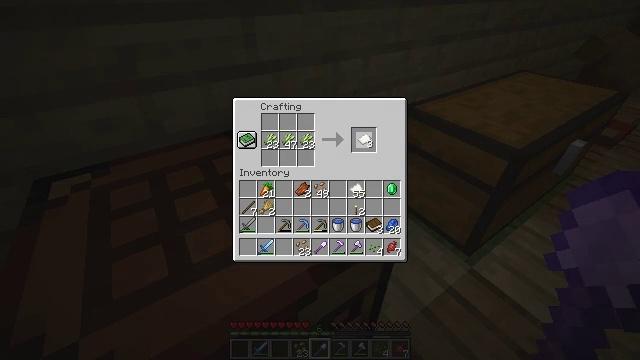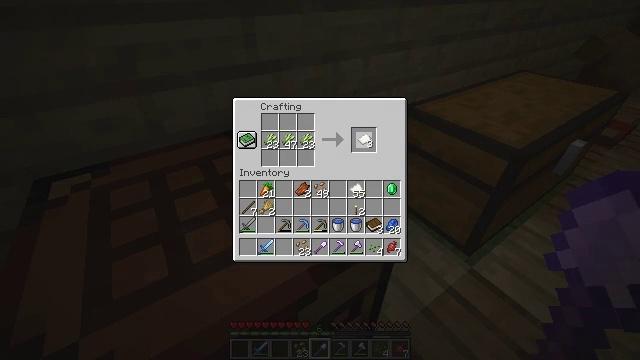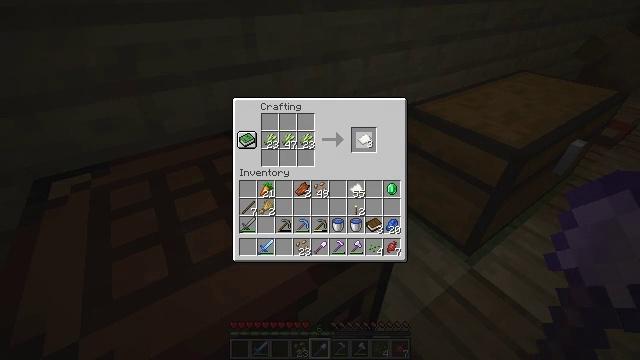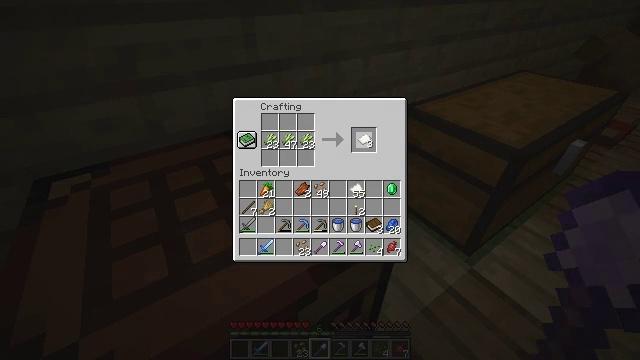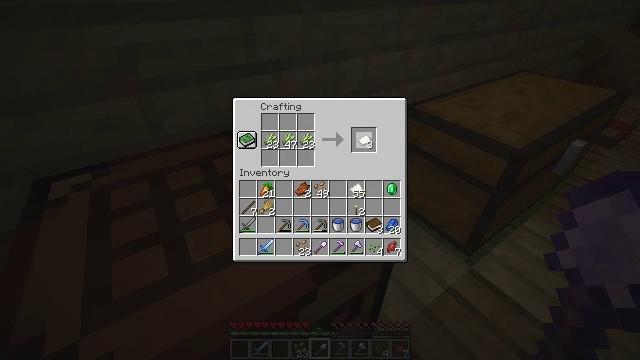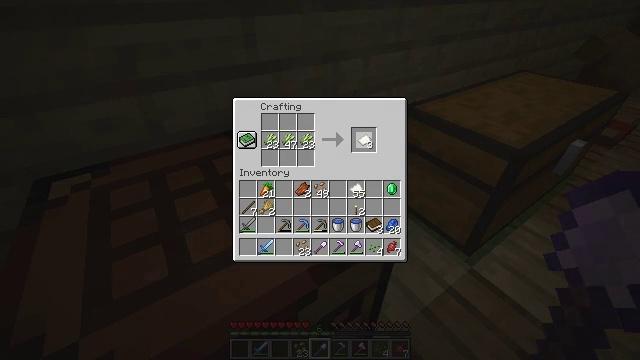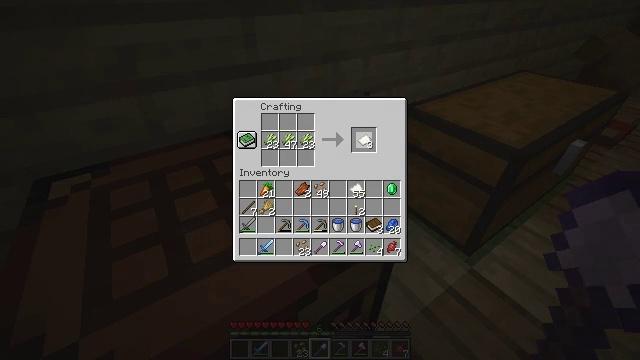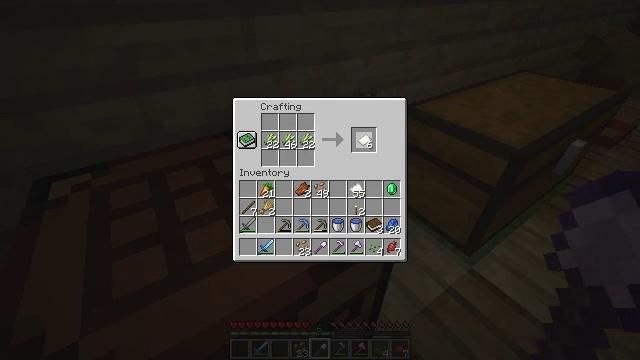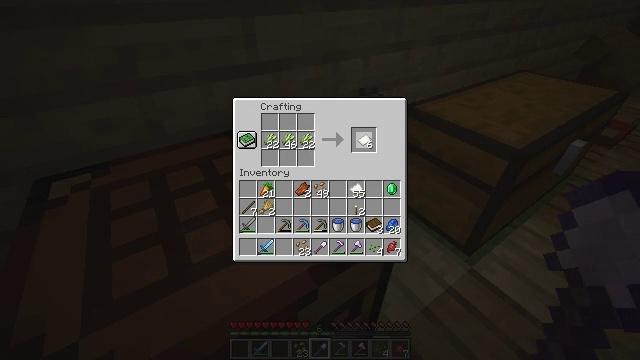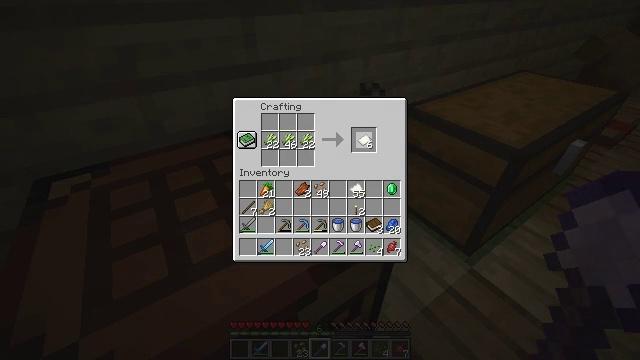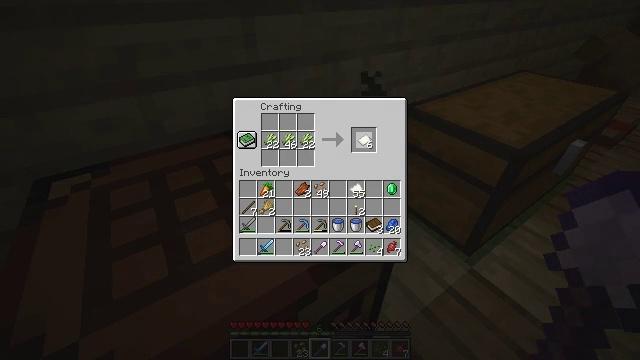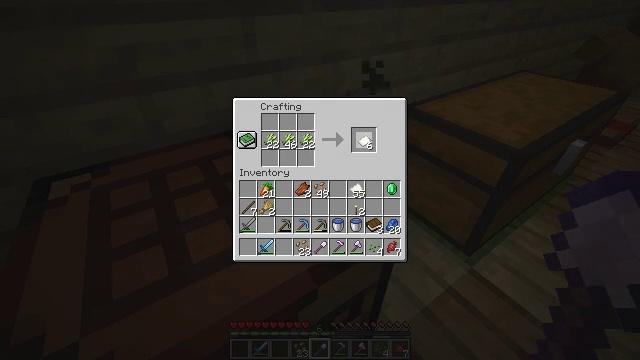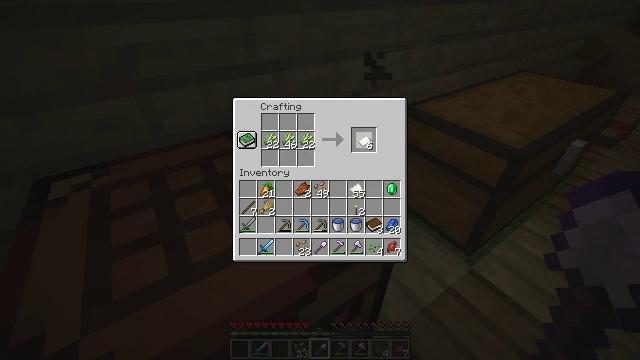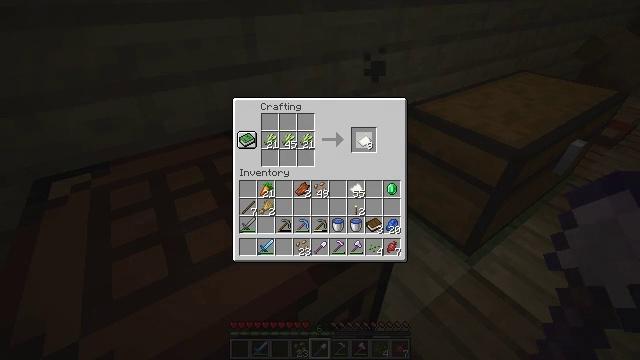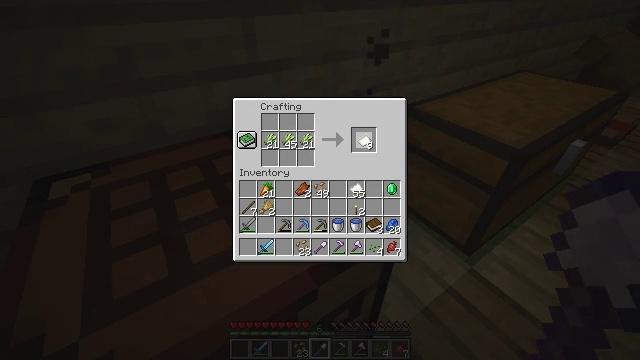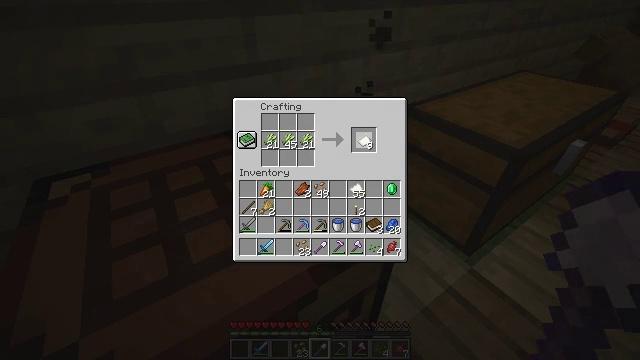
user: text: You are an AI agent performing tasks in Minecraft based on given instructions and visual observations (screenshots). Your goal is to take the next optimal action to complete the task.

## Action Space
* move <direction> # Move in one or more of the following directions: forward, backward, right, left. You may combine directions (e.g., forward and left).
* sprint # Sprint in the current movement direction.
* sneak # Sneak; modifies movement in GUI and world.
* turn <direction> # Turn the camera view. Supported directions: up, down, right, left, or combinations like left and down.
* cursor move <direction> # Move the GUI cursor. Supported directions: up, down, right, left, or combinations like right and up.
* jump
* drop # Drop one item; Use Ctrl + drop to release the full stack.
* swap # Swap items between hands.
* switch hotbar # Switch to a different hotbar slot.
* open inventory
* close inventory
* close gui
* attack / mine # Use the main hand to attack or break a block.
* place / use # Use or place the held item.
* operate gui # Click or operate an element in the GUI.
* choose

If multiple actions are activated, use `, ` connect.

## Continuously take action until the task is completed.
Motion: motion action
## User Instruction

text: Craft paper with the crafting table.
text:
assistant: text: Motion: operate gui
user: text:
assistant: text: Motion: operate gui
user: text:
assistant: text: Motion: no_op
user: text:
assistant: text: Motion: operate gui
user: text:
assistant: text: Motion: operate gui
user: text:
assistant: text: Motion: operate gui
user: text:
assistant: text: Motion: no_op
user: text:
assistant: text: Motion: operate gui
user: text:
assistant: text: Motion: no_op
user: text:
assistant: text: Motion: no_op
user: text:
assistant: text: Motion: operate gui
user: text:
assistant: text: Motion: operate gui
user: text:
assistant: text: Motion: no_op
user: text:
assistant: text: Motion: operate gui
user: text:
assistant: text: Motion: operate gui
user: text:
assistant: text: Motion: operate gui
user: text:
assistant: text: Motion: no_op
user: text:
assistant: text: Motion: operate gui
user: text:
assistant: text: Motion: operate gui
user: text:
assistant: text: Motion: no_op
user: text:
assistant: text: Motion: no_op
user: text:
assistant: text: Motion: operate gui
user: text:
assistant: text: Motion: operate gui
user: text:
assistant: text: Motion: no_op
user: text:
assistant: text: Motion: operate gui
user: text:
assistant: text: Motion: operate gui
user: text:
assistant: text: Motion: no_op
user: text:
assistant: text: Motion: operate gui
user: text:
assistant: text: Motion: operate gui
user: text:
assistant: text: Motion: operate gui